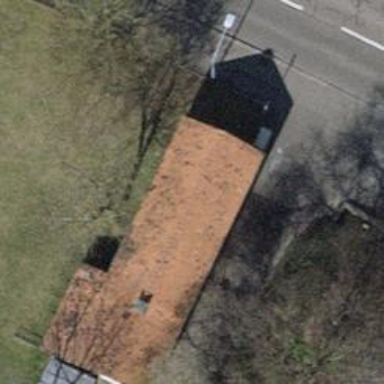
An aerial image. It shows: Service building with hipped roof. It is traction substation.